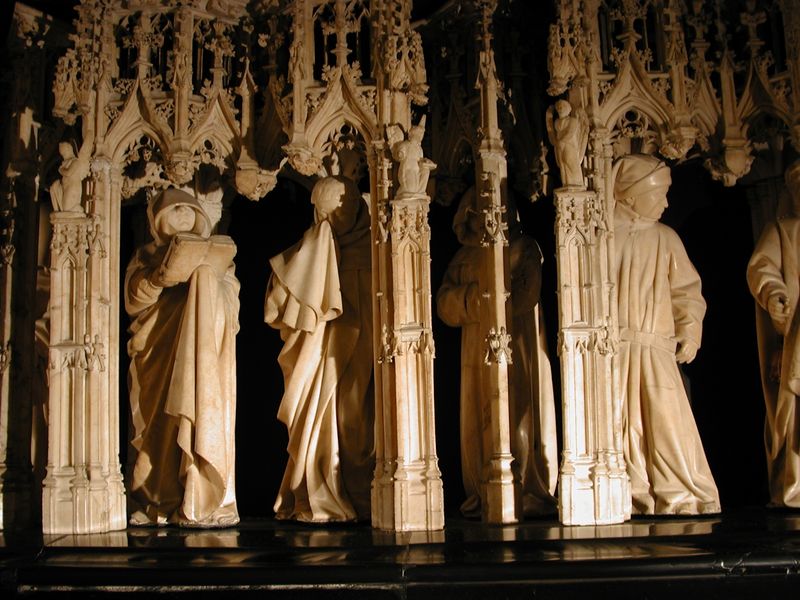
Titel: Grabmal des Johann ohne Furcht
Künstler: Claus Werve
Institution: Dijon, Musée des Beaux-Arts
Schlagwörter: dunkel, mann, schatten, umhang, weiß, gelb, menschen, frankreich, holz, hut, hüte, kleid, kopfbedeckungen, licht, marmor, pfeiler, schwarz, säule, säulen, gürtel, beige, mütze, mützen, bibel, falten, spitze, stehen, stein, trauer, kirche, gewand, kutte, mantel, gotik, skulptur, statue, kopfbedeckung, bogen, italien, figuren, material, spitz, detail, lesen, buch, tischplatte, altar, schnitzerei, wachs, pfarrer, statuen, gotisch, kanzel, spitzbogen, spitzbögen, priester, mönch, umhänge, heilige, trauern, miniatur, pisa, fot, masswerk, elfenbein, kapuze, fiale, gegürtet, schlafmütze, pleurants, pisano, dijon, bogengewölbe